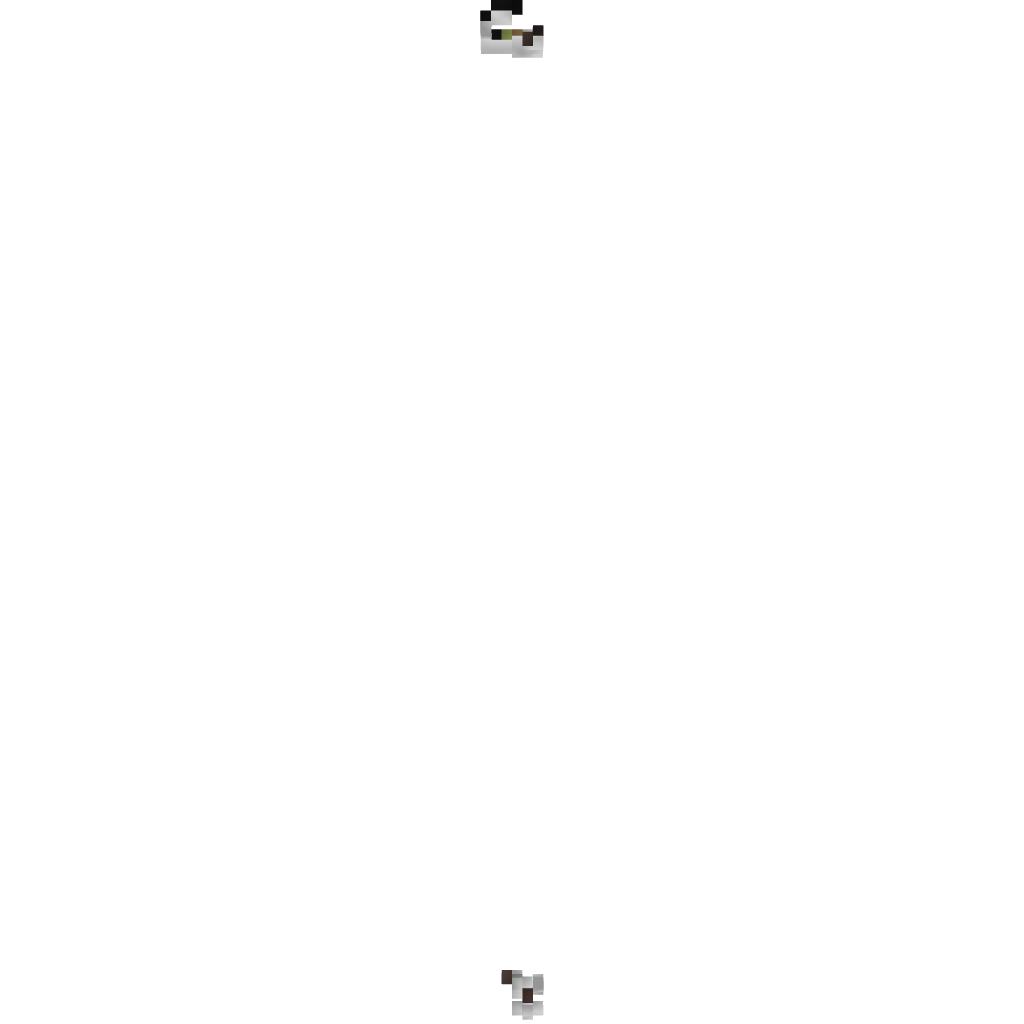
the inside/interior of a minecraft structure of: Anvil Drop